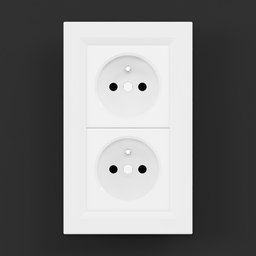
Label: appliances